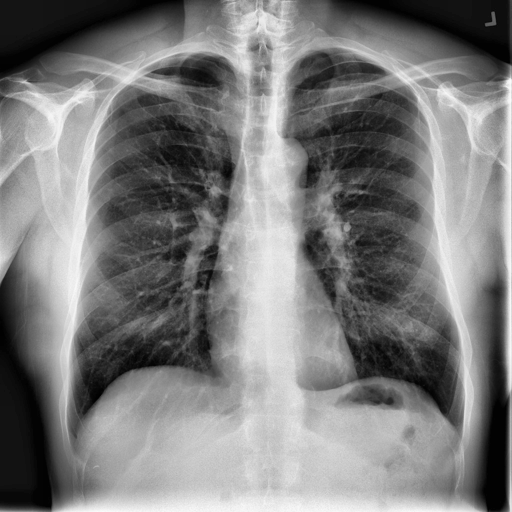
Finding: NORMAL